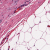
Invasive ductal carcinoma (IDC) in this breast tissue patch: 0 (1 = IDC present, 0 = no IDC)